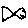
Label: fish